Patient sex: M
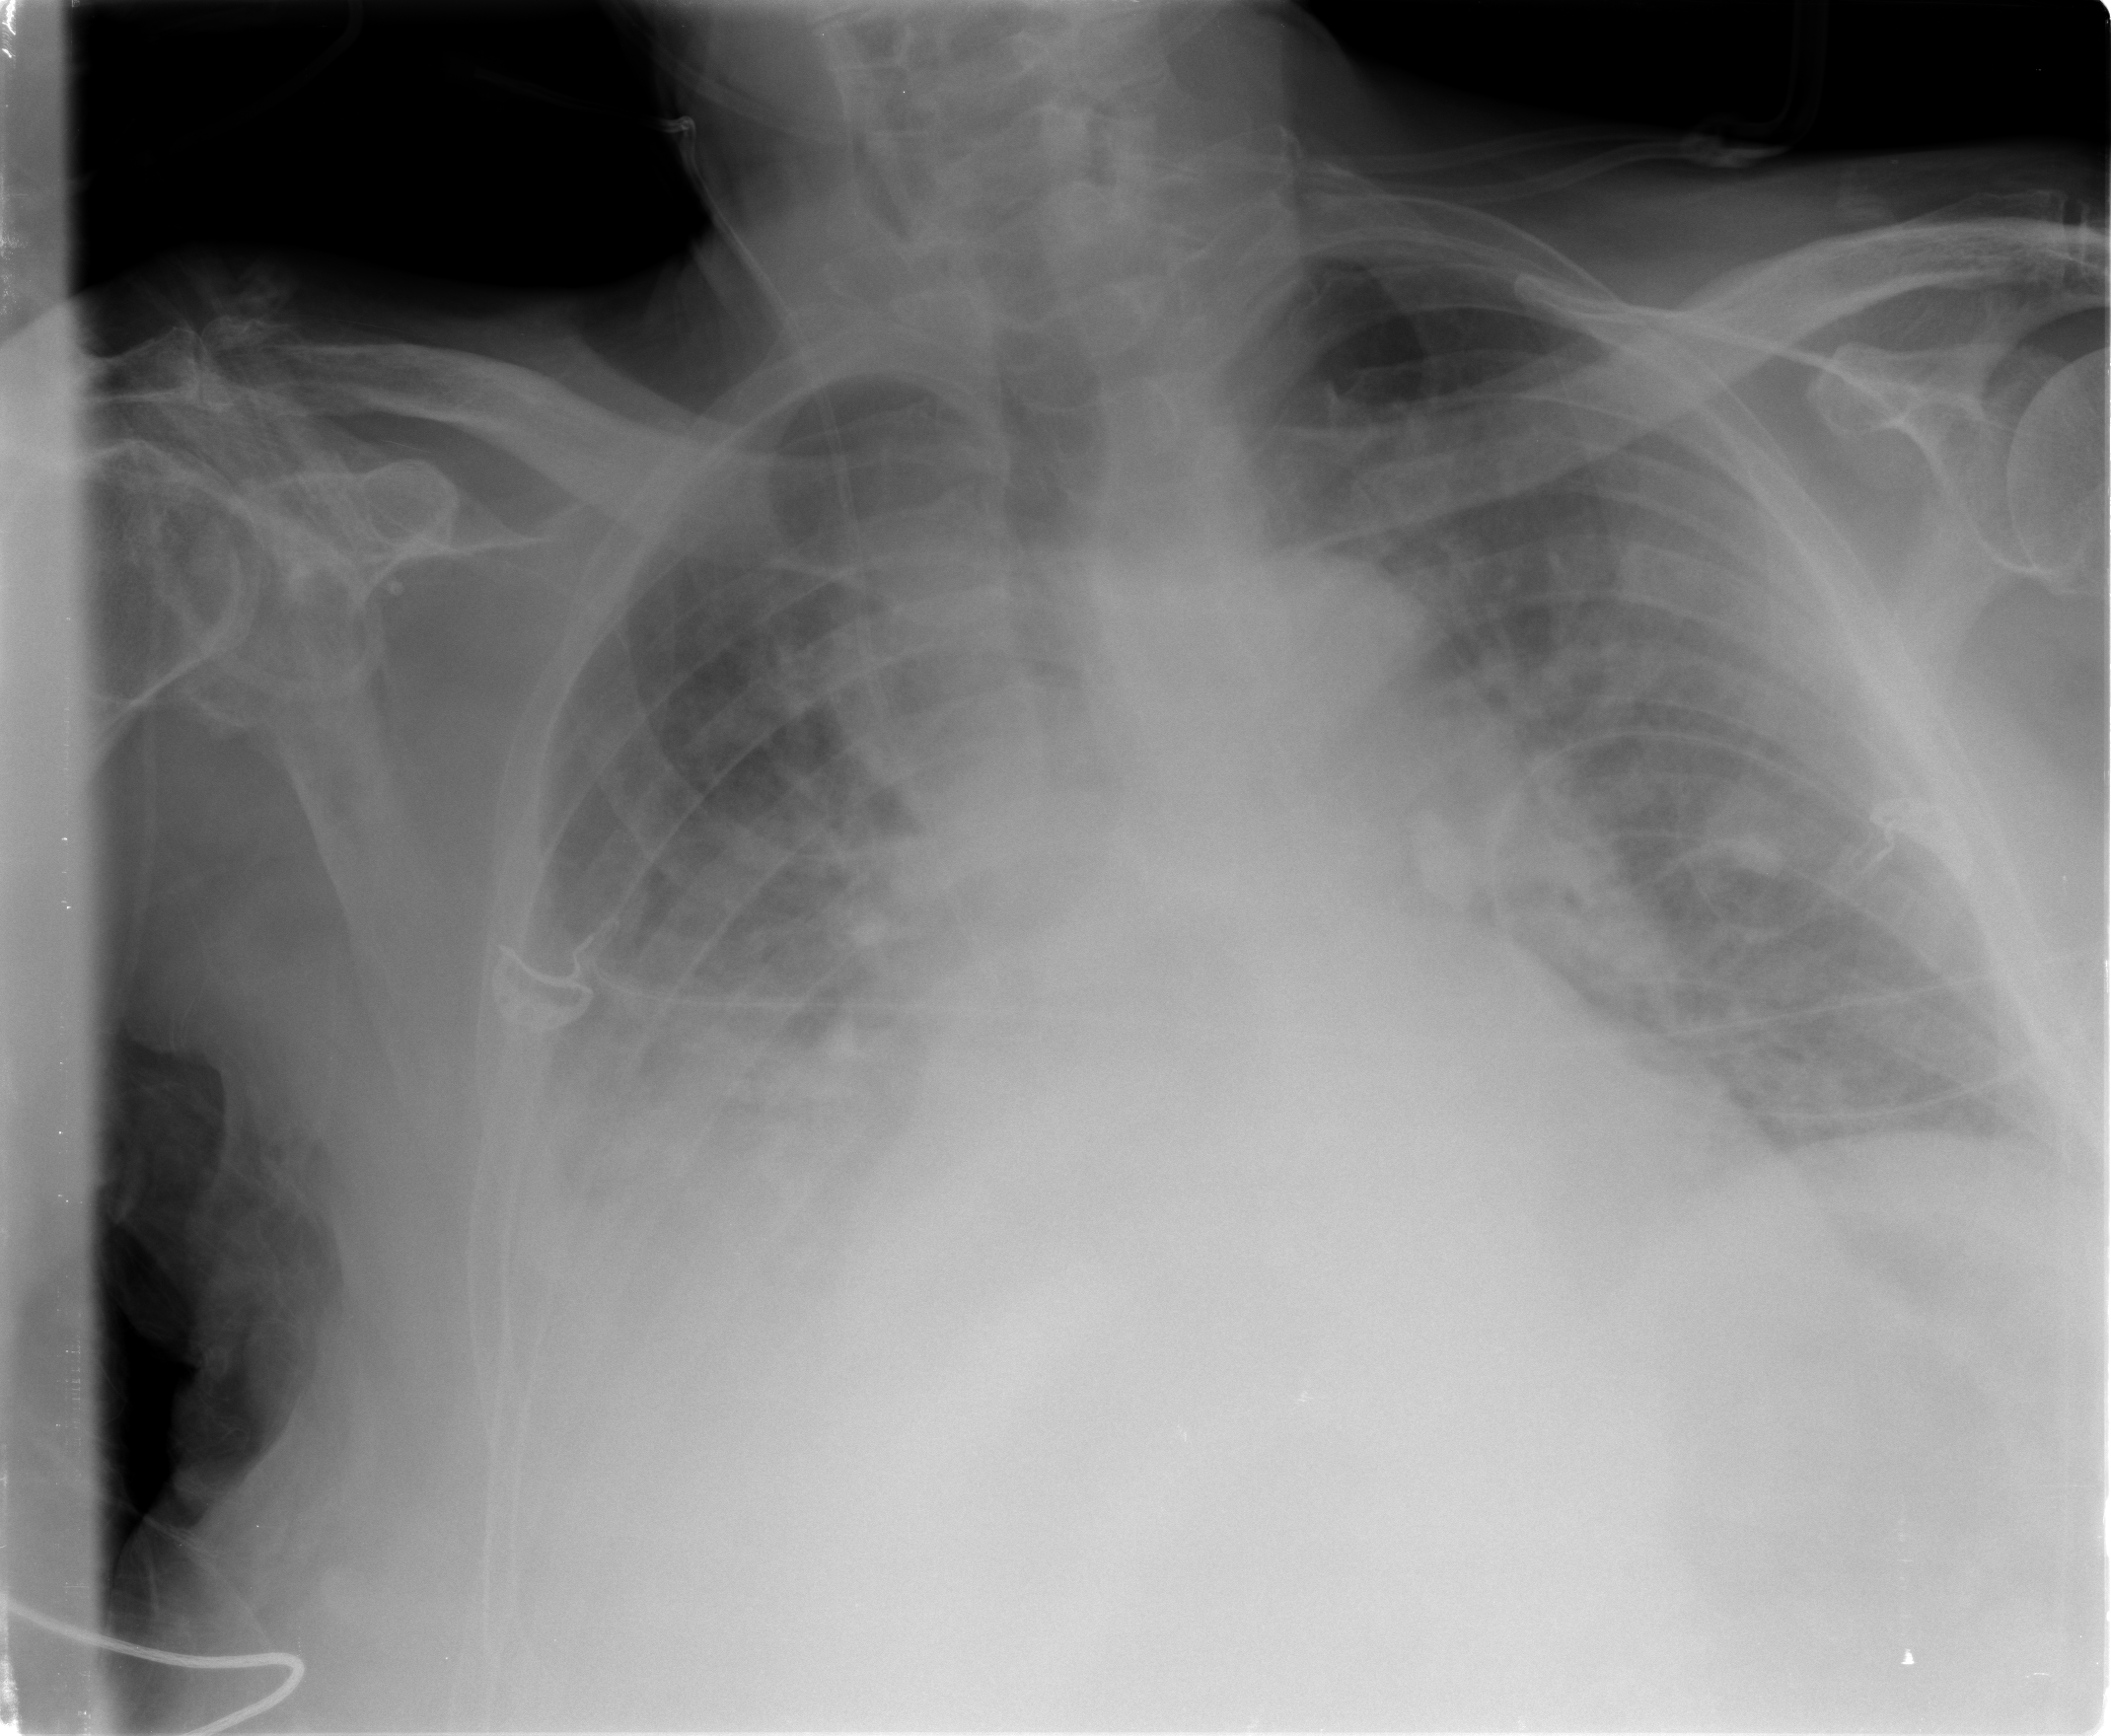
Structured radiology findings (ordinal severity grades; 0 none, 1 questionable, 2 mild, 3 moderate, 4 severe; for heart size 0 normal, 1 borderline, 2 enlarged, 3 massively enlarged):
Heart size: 2
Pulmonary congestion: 2
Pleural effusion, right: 3
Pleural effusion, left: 2
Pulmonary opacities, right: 2
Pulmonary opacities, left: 2
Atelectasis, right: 3
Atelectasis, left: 2